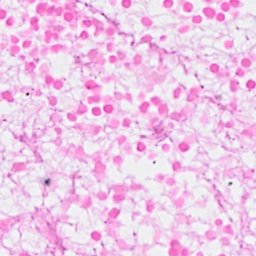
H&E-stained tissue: Breast